Question: i am trying to learn matlab.
I am trying to make a program that draw these imaginary numbers: ("," = decimal number)

and determine what of the 500 numbers that is closest the real axis.
And i need a little guidance.
What do i have to do to solve this task?
I was thinking about making a loop where all the "values" get stored in a array:
'''
[code]
n= 1
while n < 500
value=1+0.1^n;
disp(value)
n=n+1[/code]
'''
(seems like value is printing wrong values? and how to store in a array?)
And then somehow determine what number that is nearest the real axis and then display the value.
would be really grateful if someone could help me.
thanks in advance.
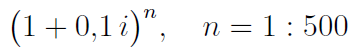
Answer: MATLAB creates imaginary numbers by appending an 'i' or 'j' term with the number. For example, if you wanted to create an imaginary number such that the real component was 1 and the imaginary component was 1, you would simply do:
'''
>> A = 1 + i
A =
1.0000 + 1.0000i
'''
You can see that there is a distinct real component as well as an imaginary component and is stored in 'A'. Similarly, if you want to make the imaginary component have anything other than 1, you would need to add a constant in front of the 'i' (or 'j'). Something like:
'''
>> A = 3 + 6i
A =
3.0000 + 6.0000i
'''
Therefore, for your task, you simply need to create a vector of 'n' between '1' to '500', input this into the above equation, then plot the resulting imaginary numbers. In this case, you would plot the real component on the 'x' axis and the imaginary component on the 'y' axis. Something like:
'''
>> n = 1 : 500;
>> A = (1 + 0.1i).^n;
>> plot(real(A), imag(A));
'''

'real' and 'imag' are functions in MATLAB that access the real and imaginary components of complex numbers stored in arrays, matrices or single values. As noted by knedlsepp, you can simply plot the array itself as 'plot' can handle complex-valued arrays:
'''
>> plot(A);
'''
Nice picture btw! Be mindful of the '.' operator appended with the '^' operator. The '.' means an element-wise operation. This means that we wish to apply the power operation for each value of 'n' from '1' to '500' with '1 + 0.1i' as the base. The result would be a 500 element array with the resulting calculations. If we did '^' by itself, we would be expecting to perform a matrix power operation, when this is not the case.
The values that you want to analyze for each value of 'n' being applied to the equation in your post are stored in 'A'. We then plot the real and imaginary components on the graph. Now if you want to find which numbers are closest to the real axis, you simply need to find the smallest absolute imaginary component of the numbers stored in 'A', then search for all of those numbers that share this number.
'''
>> min_dist = min(abs(imag(A)));
>> vals = A(abs(imag(A)) == min_dist)
vals =
1.3681 - 0.0056i
'''
This means that the value of '1.3681 - 0.0056i' is the closest to the real axis.